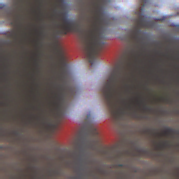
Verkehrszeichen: Andreaskreuz
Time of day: Midday
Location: Outdoor (Nature)
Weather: Overcast
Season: Autumn
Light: Natural